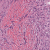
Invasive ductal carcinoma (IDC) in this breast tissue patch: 1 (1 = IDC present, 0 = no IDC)